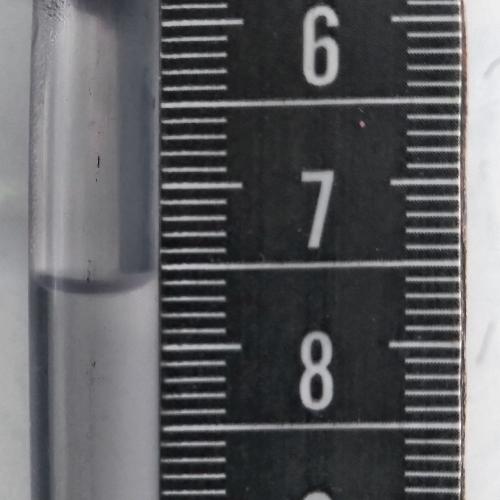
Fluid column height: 7.6 cm